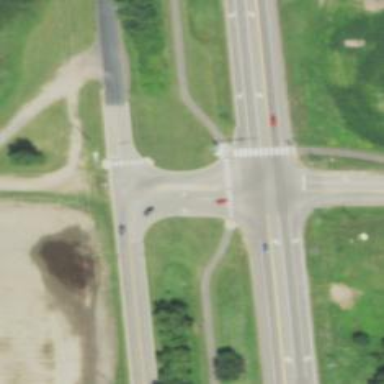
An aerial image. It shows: Marked crossing on asphalt cycleway.